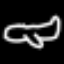
Label: airplane